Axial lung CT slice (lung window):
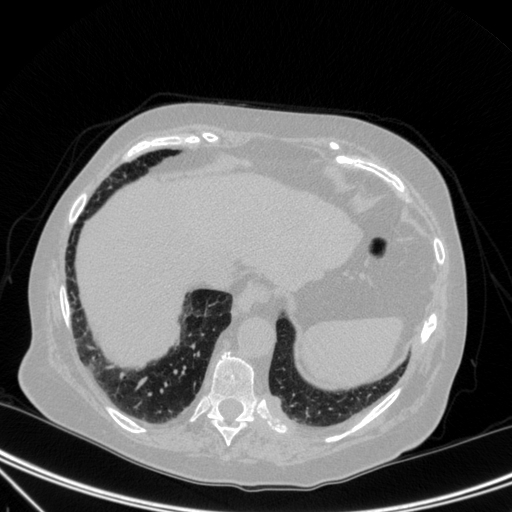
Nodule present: no